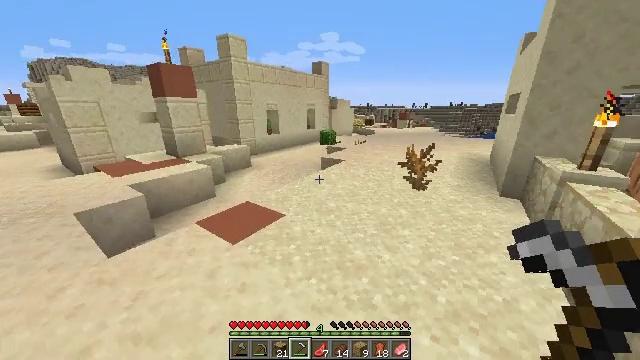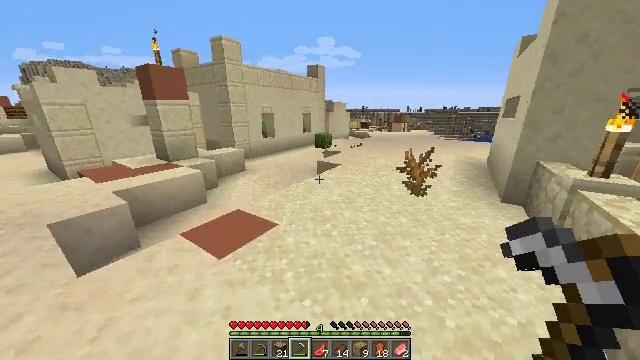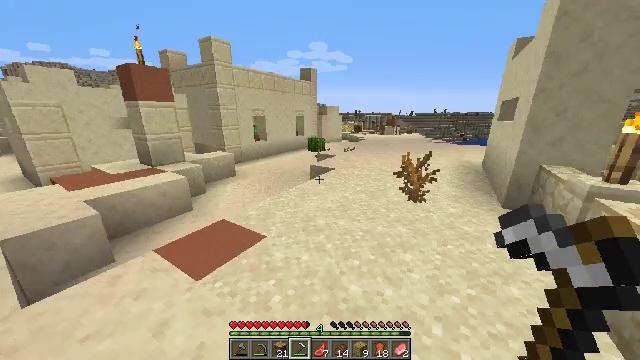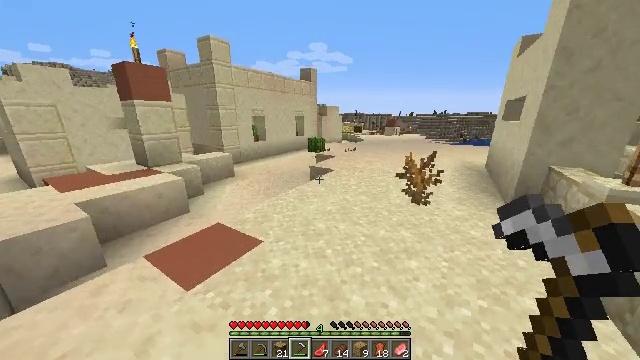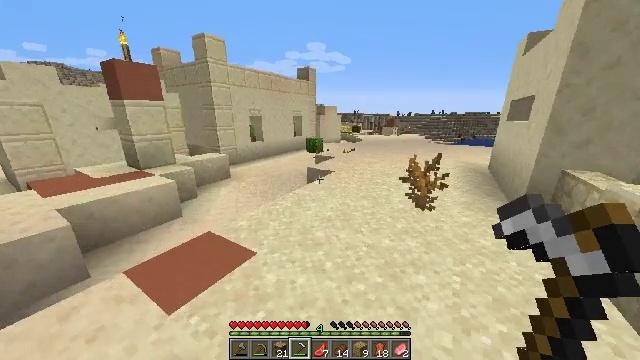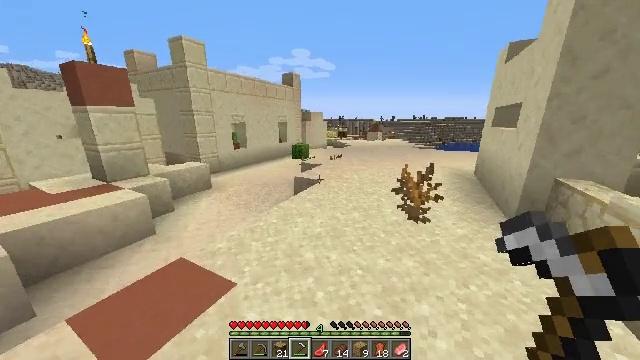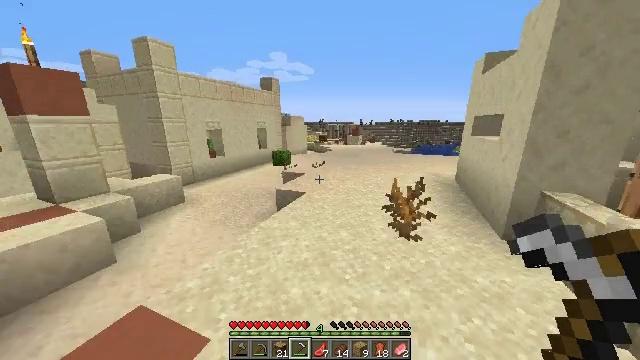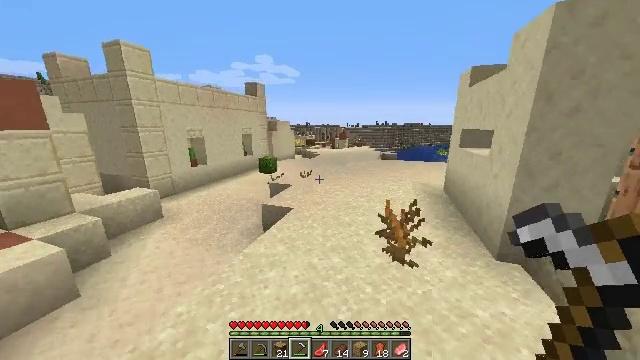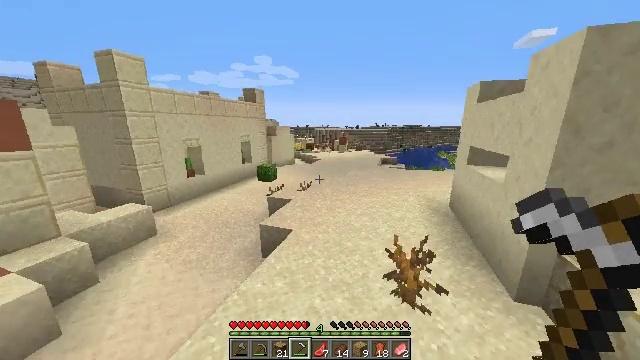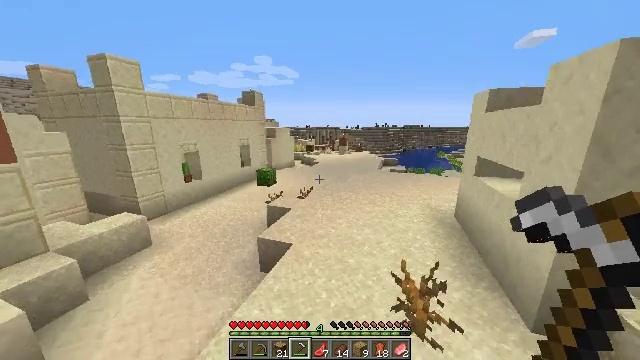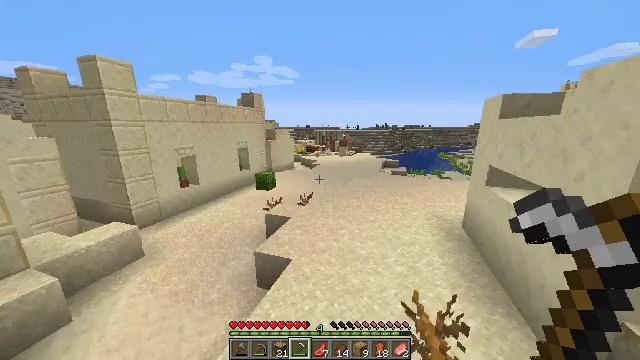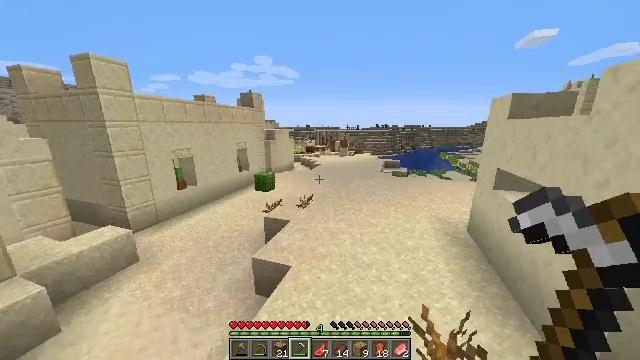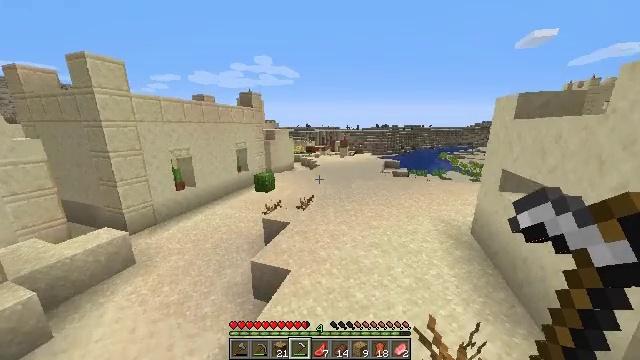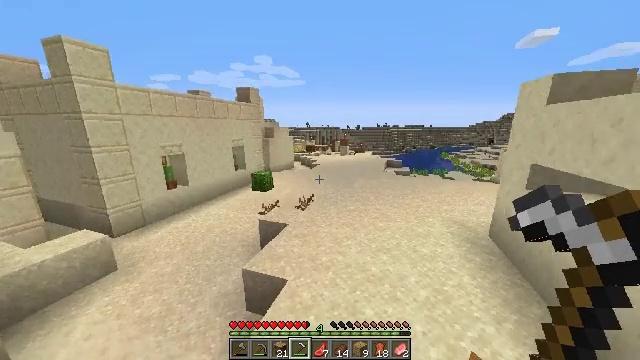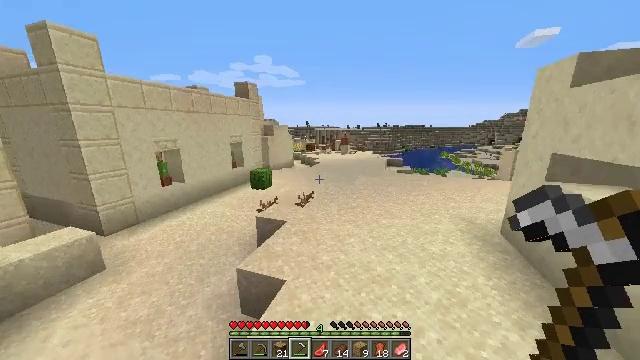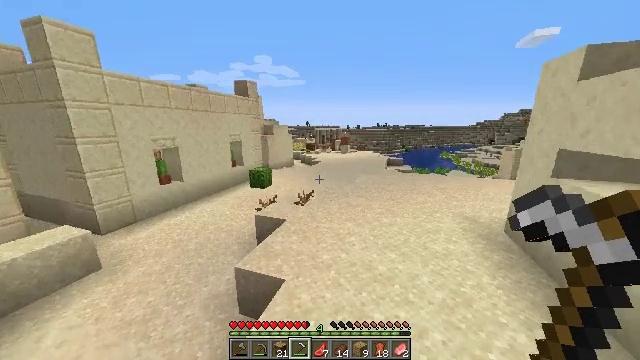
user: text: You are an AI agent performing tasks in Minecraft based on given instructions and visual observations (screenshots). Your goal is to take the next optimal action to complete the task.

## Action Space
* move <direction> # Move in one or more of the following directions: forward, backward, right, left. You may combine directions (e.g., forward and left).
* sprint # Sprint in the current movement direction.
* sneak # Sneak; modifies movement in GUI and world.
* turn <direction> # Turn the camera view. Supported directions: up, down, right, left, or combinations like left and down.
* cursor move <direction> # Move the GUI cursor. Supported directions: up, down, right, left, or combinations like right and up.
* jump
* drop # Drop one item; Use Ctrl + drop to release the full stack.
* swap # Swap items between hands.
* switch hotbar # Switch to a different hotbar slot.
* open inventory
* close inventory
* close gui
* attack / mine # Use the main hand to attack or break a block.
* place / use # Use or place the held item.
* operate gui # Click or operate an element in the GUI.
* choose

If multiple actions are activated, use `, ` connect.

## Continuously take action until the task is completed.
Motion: motion action
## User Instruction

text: Remove the green carpet from the floor.
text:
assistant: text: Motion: move forward, sprint, turn right
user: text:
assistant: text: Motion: move forward, sprint, turn right
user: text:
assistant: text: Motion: move forward, sprint
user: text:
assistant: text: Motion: move forward, sprint
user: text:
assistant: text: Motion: move forward, sprint, turn right and up
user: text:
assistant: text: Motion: move forward, sprint, turn right, jump
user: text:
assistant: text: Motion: move forward, sprint, turn right, jump
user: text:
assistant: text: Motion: move forward, sprint, jump
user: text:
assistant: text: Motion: move forward, sprint, jump
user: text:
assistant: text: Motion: move forward, sprint, jump
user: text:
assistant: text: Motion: move forward, sprint, jump
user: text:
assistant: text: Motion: move forward, sprint, jump
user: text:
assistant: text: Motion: move forward, sprint, jump
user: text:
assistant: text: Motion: move forward, sprint, jump
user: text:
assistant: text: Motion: move forward, sprint, jump
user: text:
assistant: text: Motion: move forward, sprint, turn right and up, jump
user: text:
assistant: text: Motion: move forward, sprint, turn right, jump
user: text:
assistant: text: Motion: move forward, sprint, turn right, jump
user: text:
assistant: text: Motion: move forward, jump
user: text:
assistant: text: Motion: move forward, jump
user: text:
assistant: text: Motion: move forward, turn right, jump
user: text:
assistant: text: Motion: move forward, turn right and down, jump
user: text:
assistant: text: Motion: move forward, turn right, jump
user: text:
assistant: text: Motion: move forward, turn right, jump
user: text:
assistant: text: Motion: move forward, turn right, jump
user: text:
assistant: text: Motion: move forward, turn right, jump
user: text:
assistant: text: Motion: move forward, jump
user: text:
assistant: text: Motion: move forward, turn right, jump
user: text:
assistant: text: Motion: move forward, turn right, jump
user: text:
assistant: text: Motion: move forward, turn right, jump